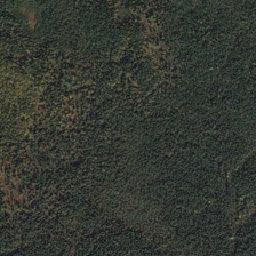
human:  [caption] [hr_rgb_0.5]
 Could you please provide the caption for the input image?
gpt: This is a dark lush forest that can be seen.

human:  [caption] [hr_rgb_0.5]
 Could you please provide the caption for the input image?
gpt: This forest tree in the forest is thick and thick.

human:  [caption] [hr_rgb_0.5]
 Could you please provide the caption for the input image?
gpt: The trees in this forest are short and dense.

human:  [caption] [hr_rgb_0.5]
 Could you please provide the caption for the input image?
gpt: The trees in this forest are laigh and dense.

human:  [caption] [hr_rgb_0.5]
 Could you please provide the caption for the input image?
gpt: We can see that it's a thick dark green forest.